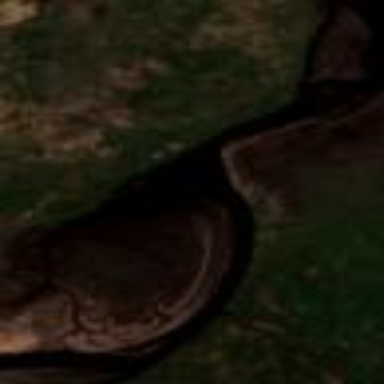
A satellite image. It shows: River flowing through natural landscape.